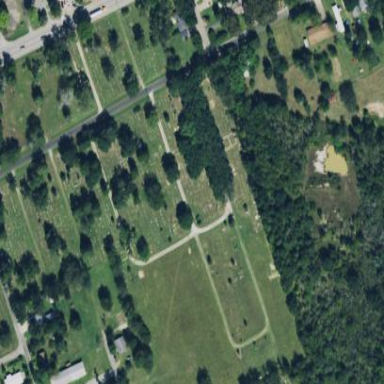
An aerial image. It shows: Cemetery.